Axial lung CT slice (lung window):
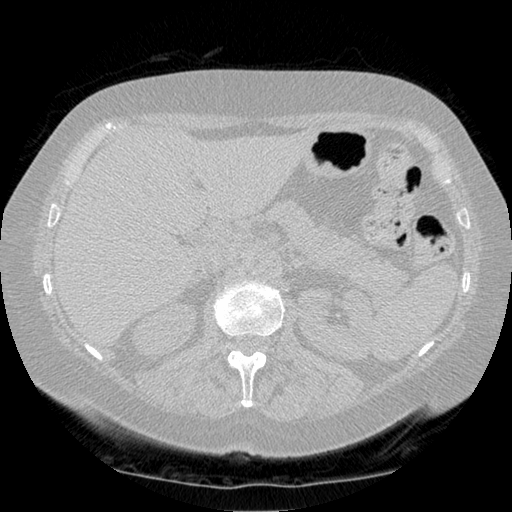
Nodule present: no